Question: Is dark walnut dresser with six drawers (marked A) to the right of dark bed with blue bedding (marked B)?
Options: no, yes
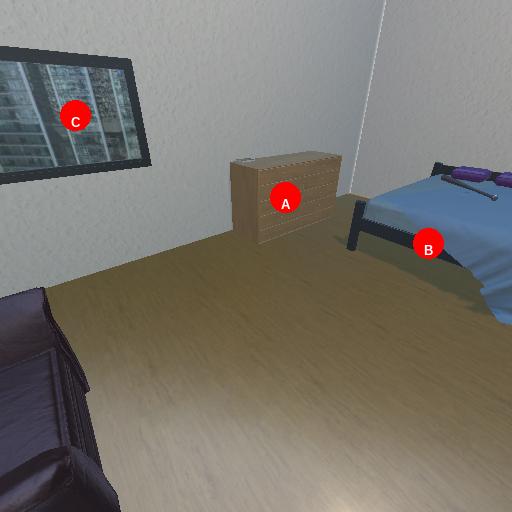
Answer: no